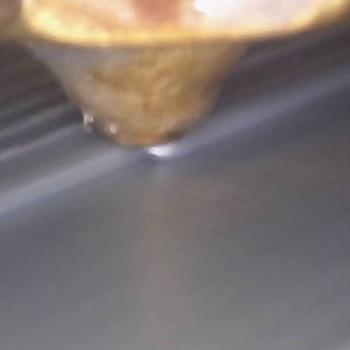
Flow rate: 168%